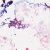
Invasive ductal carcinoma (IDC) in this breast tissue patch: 0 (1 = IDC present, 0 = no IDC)